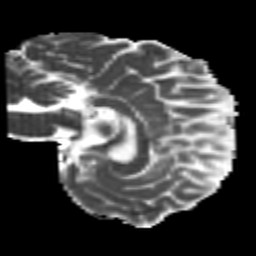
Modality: MD
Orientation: sagittal
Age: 24
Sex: female
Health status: healthy
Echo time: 0.074 s